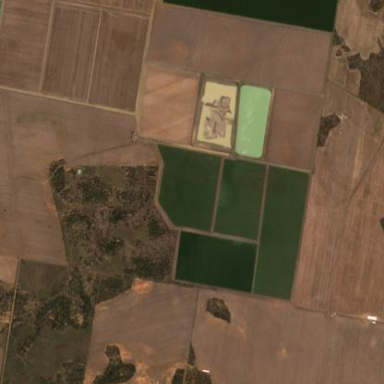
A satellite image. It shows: Farmland with irrigation.